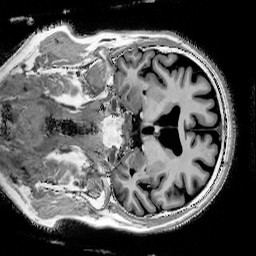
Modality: T1w
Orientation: coronal
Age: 72
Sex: male
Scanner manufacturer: siemens
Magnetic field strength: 3 T
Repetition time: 5 s
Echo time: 0.00298 s